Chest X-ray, AP view. Patient: 35 years old, sex F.
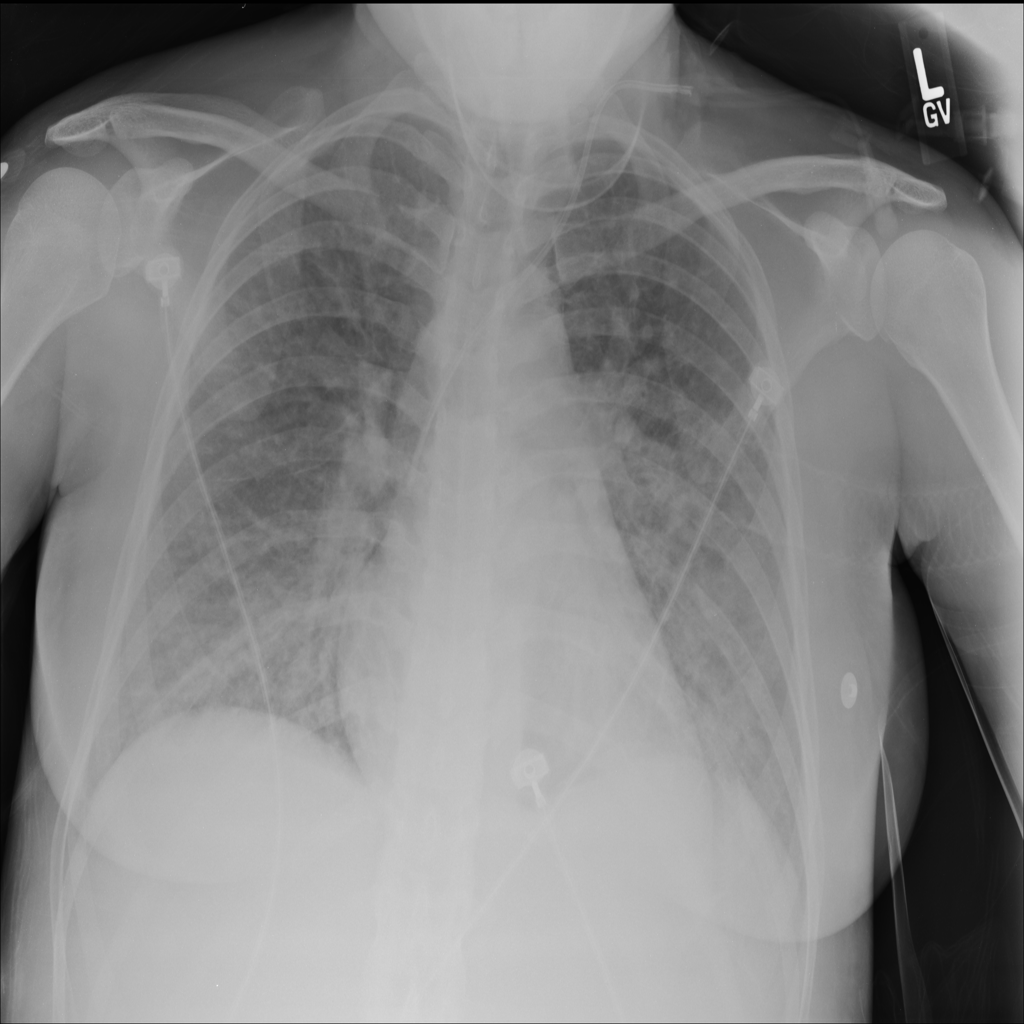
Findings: Infiltration